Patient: sex F, age 31
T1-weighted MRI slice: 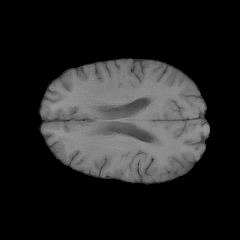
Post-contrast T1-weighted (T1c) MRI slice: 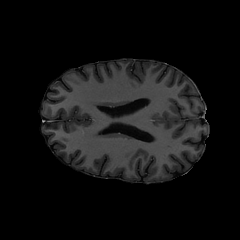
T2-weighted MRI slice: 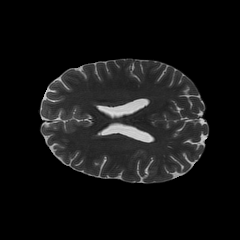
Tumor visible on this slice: no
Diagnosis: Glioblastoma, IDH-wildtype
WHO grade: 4